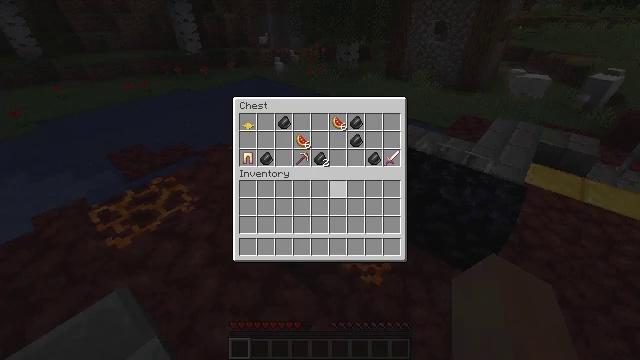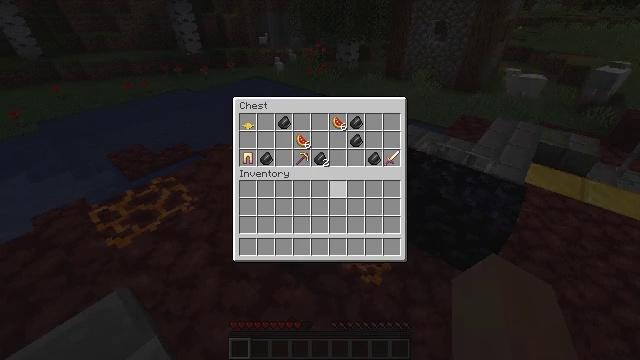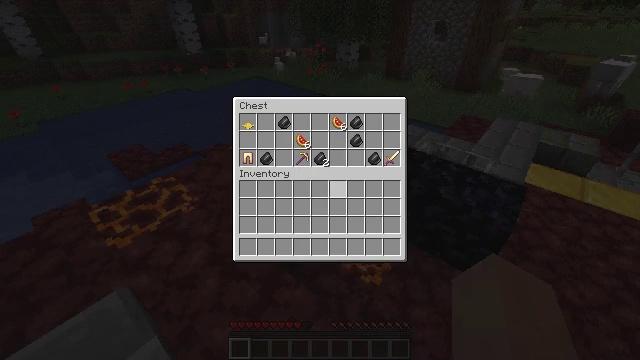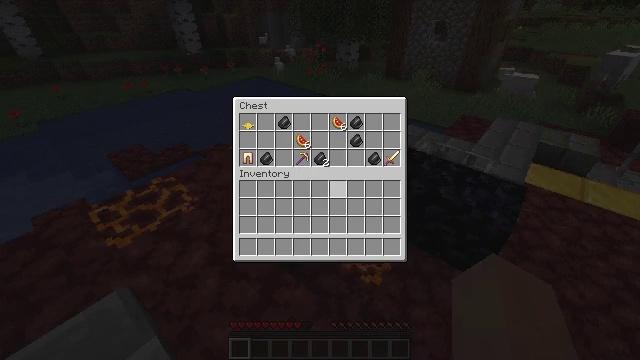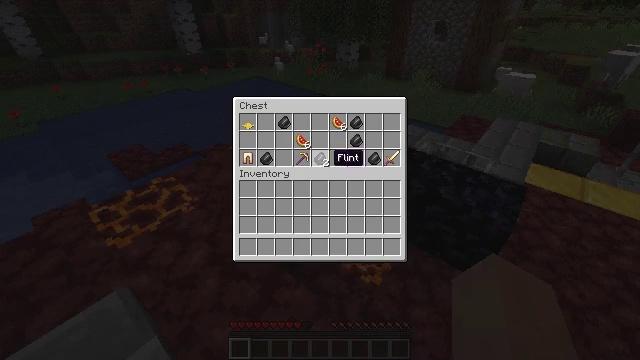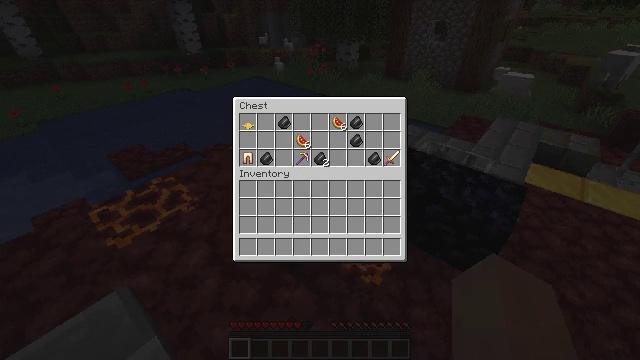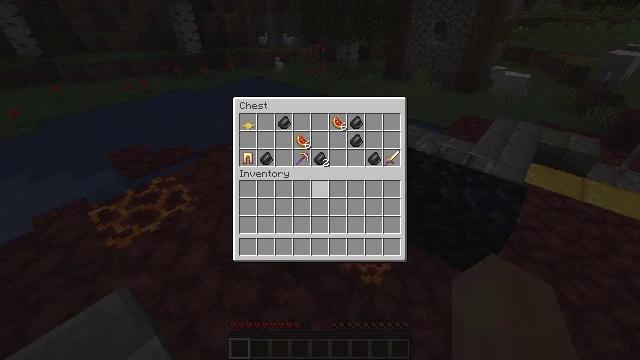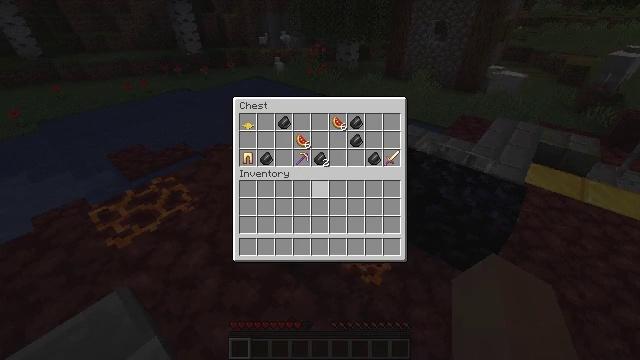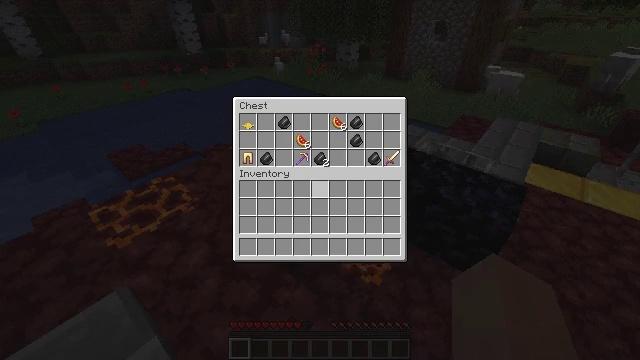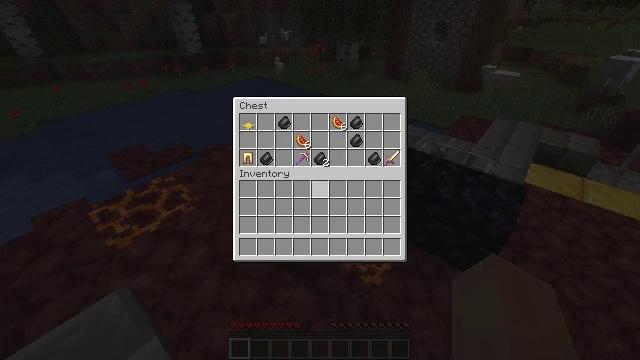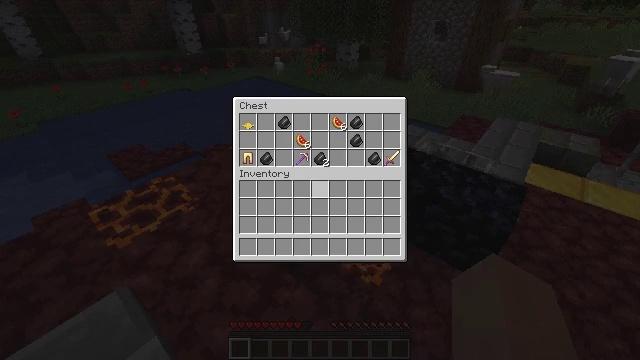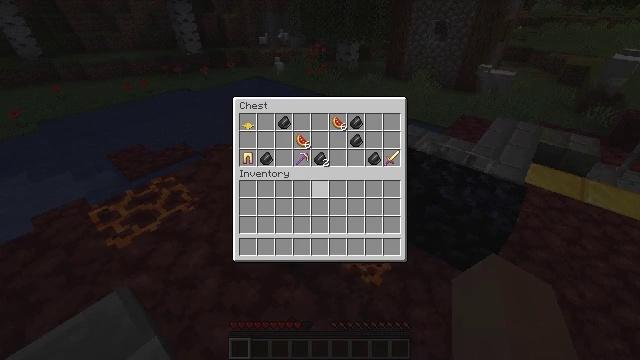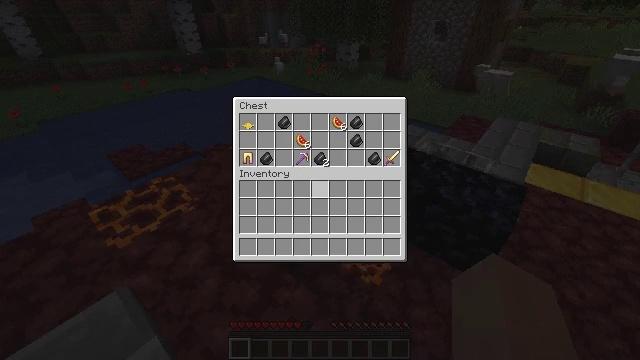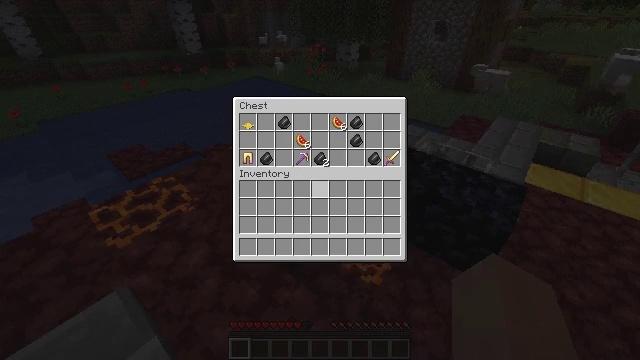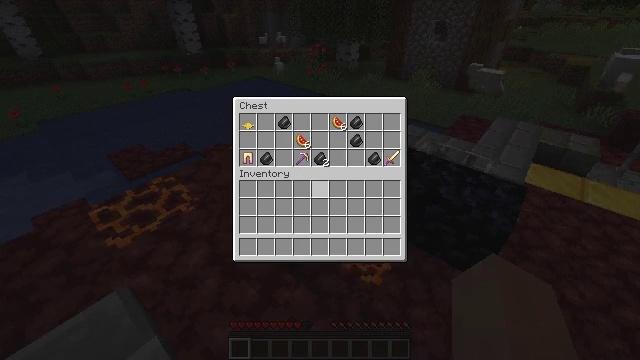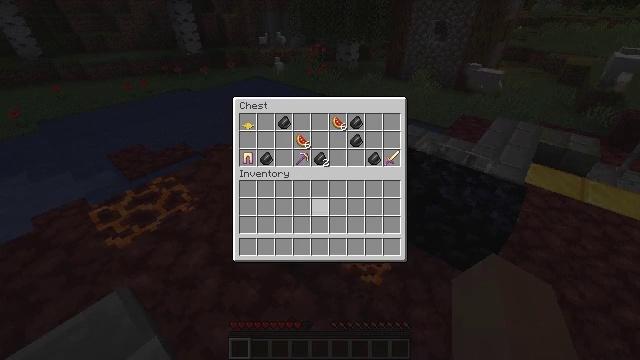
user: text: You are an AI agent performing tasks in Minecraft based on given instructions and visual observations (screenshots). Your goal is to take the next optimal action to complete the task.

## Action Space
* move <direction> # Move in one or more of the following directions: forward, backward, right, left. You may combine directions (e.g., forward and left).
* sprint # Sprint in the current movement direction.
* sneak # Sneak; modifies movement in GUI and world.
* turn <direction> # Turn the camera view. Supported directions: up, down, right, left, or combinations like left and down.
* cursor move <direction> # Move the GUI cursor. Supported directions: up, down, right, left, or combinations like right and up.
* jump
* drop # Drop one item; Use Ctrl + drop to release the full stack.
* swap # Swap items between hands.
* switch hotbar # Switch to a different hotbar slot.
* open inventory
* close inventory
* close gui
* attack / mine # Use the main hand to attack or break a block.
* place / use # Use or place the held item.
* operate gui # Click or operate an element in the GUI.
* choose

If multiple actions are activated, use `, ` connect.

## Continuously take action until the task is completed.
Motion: motion action
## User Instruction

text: Combat the chicken.
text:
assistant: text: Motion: no_op
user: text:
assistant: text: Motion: no_op
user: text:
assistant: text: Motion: no_op
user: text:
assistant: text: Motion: turn up
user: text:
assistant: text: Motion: turn down
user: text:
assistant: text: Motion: turn down
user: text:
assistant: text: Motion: no_op
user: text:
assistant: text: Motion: no_op
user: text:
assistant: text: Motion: no_op
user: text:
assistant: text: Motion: no_op
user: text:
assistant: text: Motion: no_op
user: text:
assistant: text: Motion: no_op
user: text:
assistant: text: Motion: no_op
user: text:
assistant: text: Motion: turn down
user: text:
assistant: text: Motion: turn left and down
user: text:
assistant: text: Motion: turn left
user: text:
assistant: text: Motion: no_op
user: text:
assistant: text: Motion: no_op
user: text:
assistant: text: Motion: no_op
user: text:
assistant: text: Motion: no_op
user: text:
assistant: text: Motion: no_op
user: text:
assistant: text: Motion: no_op
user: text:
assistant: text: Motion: turn left and up
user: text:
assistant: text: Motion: turn left and up
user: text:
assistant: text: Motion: turn left and up
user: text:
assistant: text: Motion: no_op
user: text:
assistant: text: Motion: no_op
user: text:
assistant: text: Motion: no_op
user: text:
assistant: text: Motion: no_op
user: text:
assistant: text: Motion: no_op